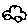
Label: car